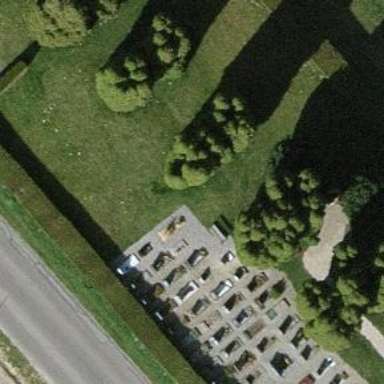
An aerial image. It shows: Cemetery.